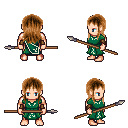
a pixel art fantasy rpg character, male body template, human, light skin, sash dress, red pants, brown unkempt hairstyle, cloth bracers, spear, four views (front, back, left, right), 2x2 character sprite sheet, small pixel art, hard edges, no anti-aliasing